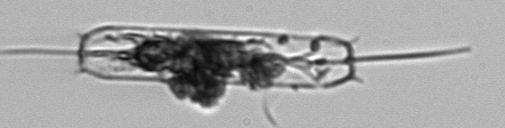
Label: Ditylum_brightwellii